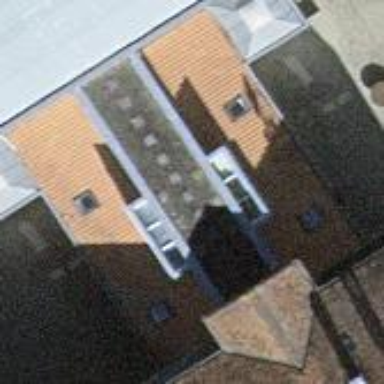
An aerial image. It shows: Community centre.